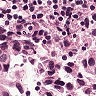
Metastatic tissue present: yes